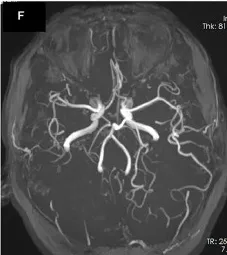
MRI performed 10 days after onset of the second prolonged attack. MRA demonstrated vasodilation of the branches of the left middle cerebral artery (MCA) and posterior cerebral artery (PCA) (F).
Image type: radiology (mri)